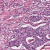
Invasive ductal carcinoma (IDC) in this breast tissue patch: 1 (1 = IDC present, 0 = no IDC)